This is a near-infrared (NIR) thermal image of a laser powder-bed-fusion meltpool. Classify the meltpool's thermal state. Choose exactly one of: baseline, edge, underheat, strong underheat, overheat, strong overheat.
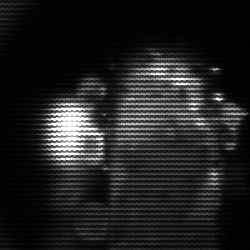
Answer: strong underheat